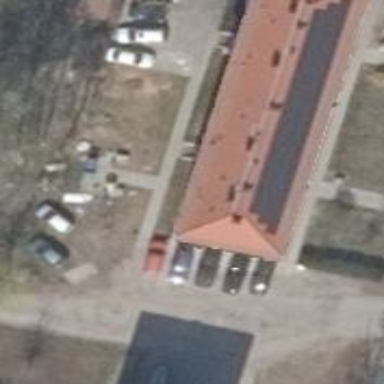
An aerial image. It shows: Building with hipped roof.